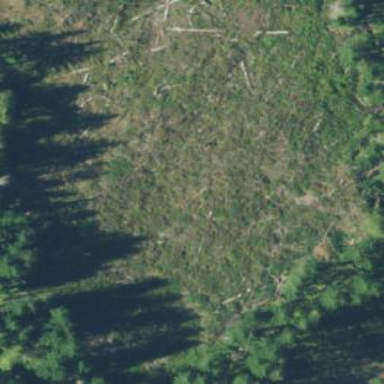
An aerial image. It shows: Clearcut area created by human activity.